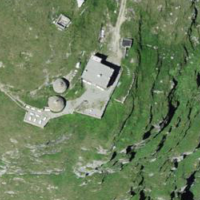
EUNIS habitat code: 26
Species observed at this site:
Allium victorialis
Eryngium alpinum